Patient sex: F
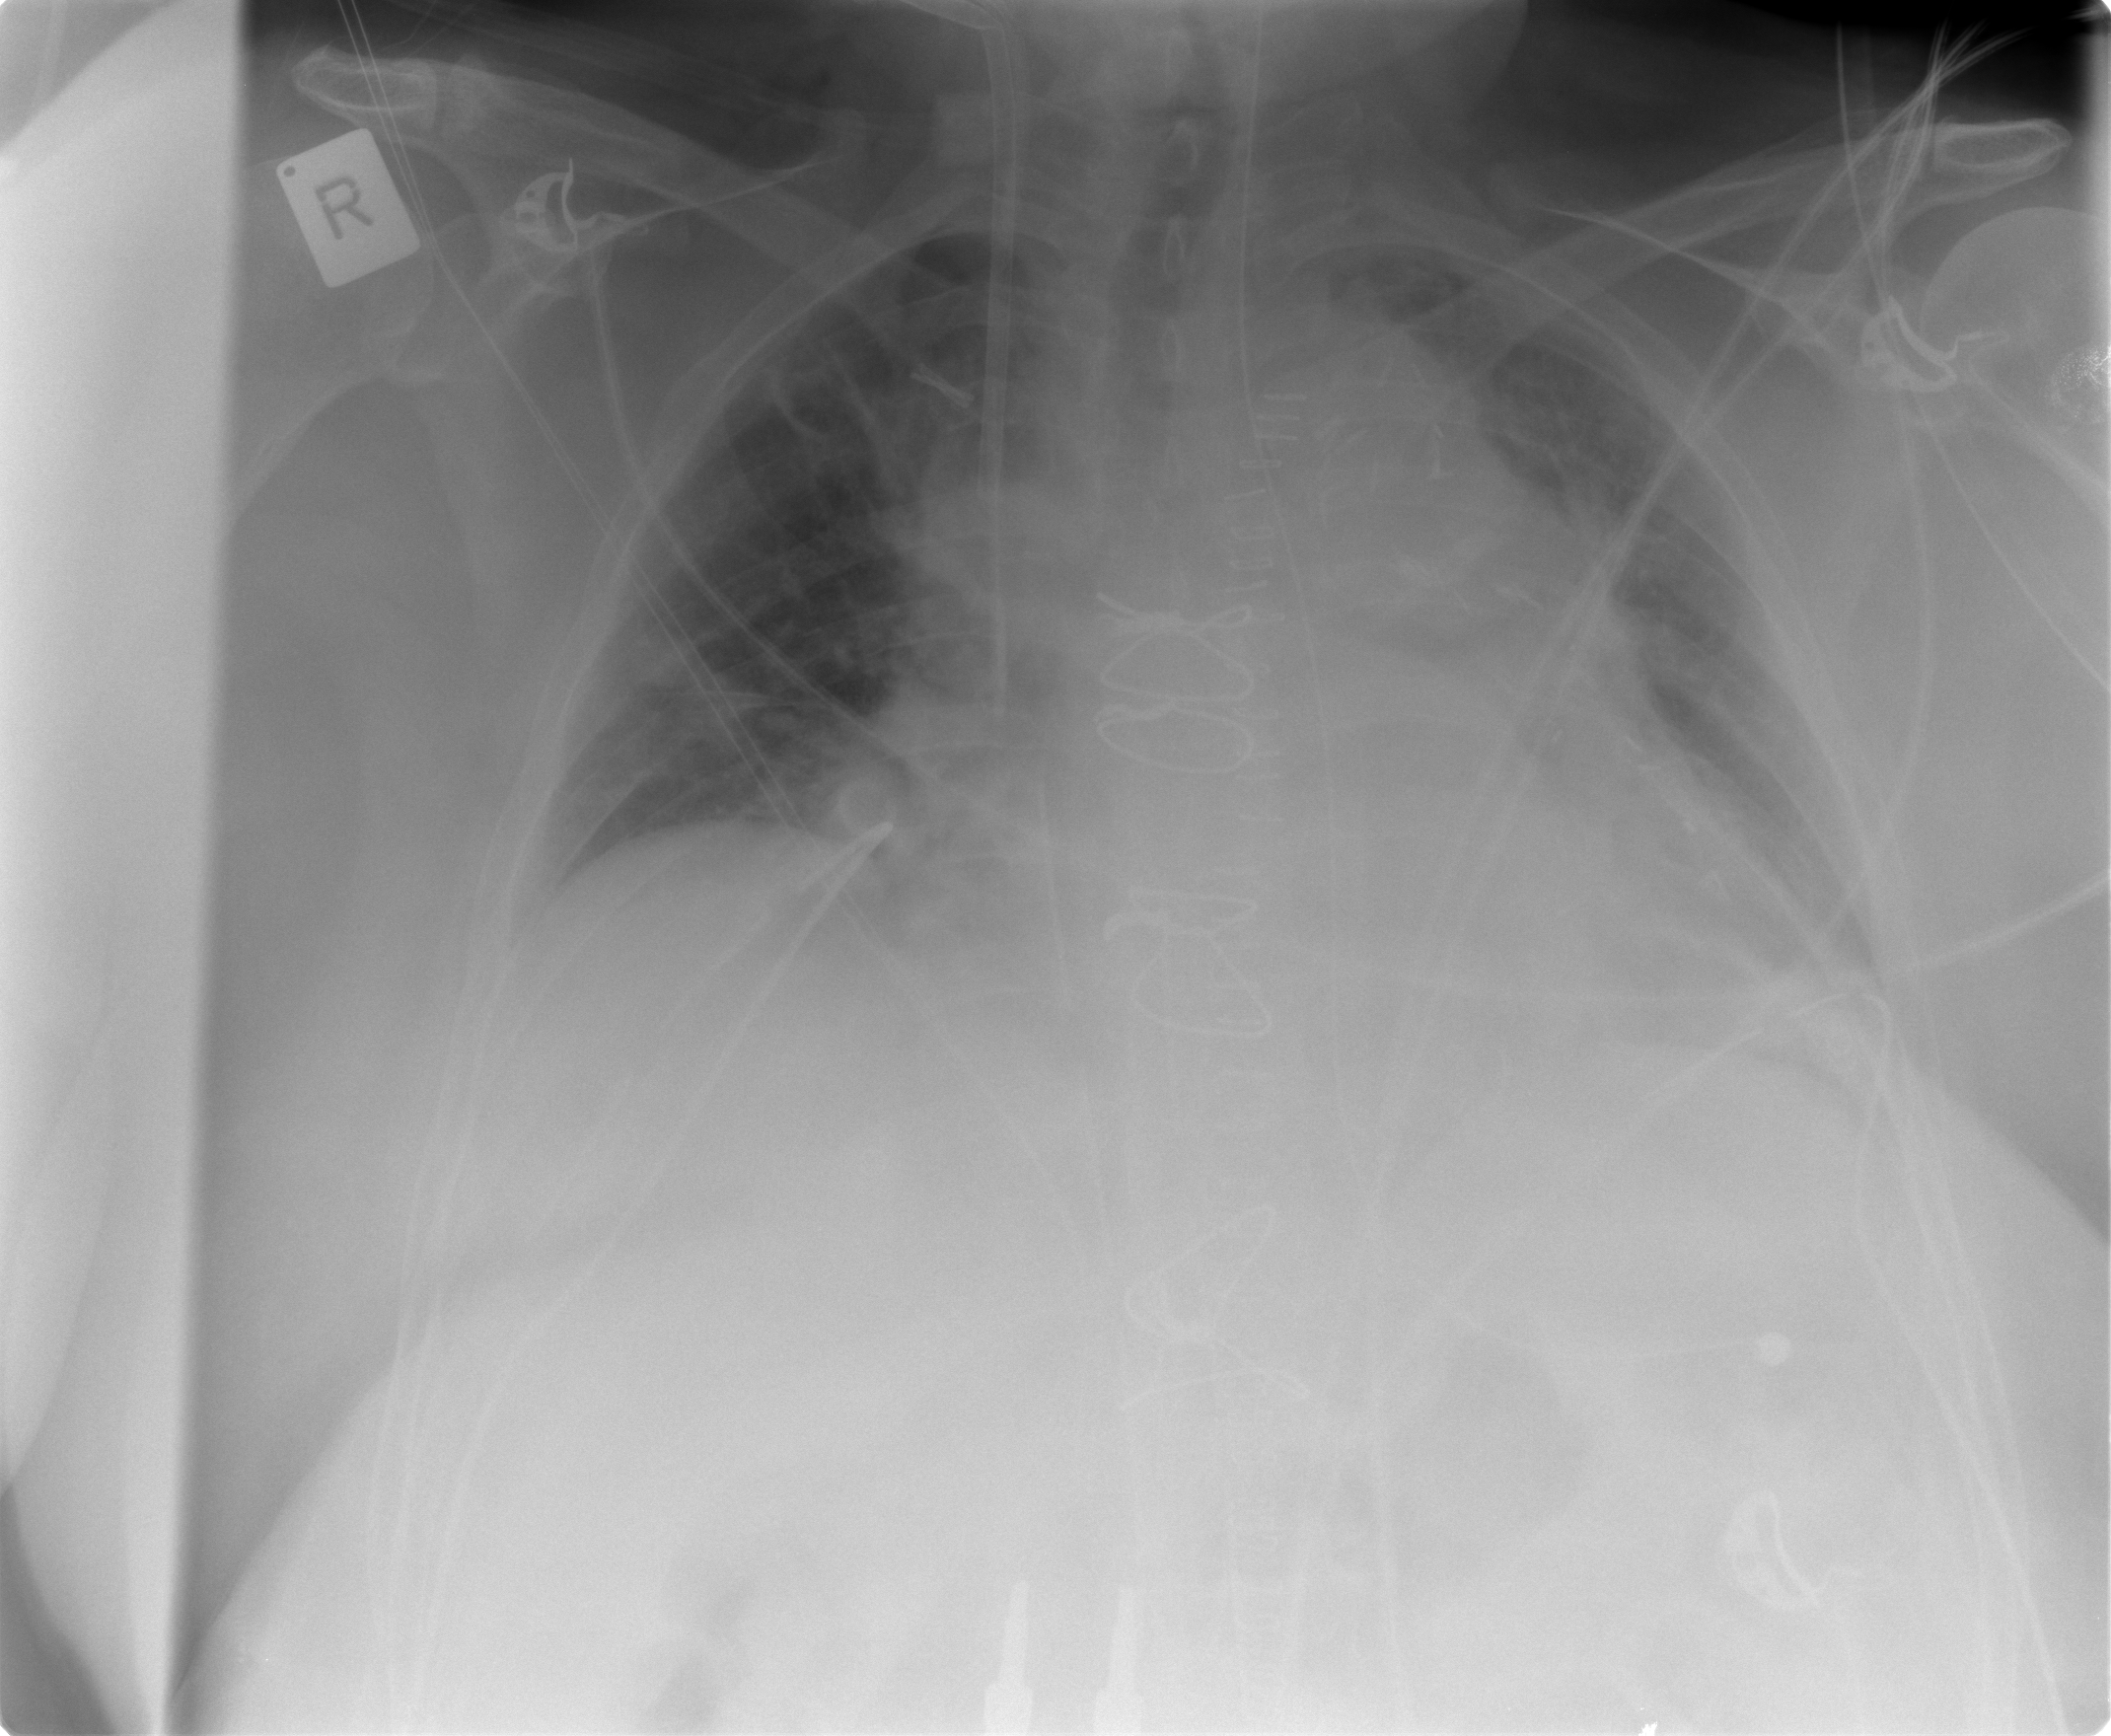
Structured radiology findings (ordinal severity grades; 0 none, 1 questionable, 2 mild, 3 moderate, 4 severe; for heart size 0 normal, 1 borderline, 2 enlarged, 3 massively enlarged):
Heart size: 2
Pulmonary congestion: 2
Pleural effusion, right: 1
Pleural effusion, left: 2
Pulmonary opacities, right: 0
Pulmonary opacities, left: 0
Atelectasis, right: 2
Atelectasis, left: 2